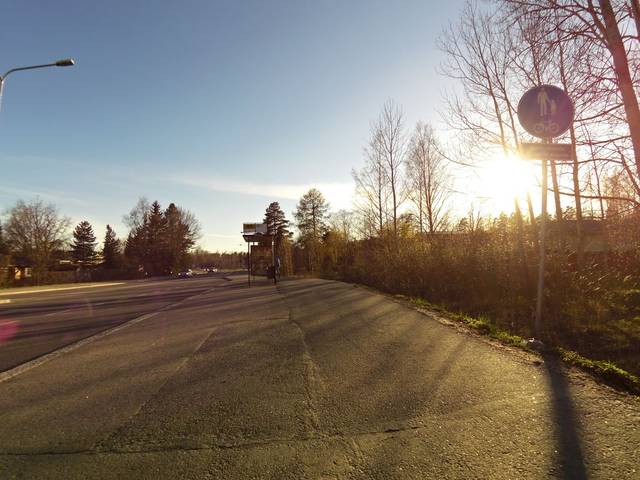
Region: Finland
Coordinates: 60.1618, 24.698